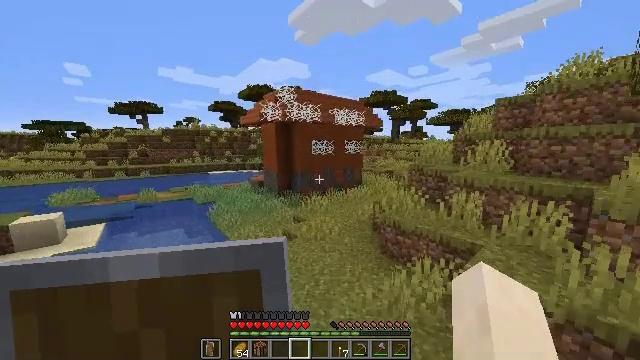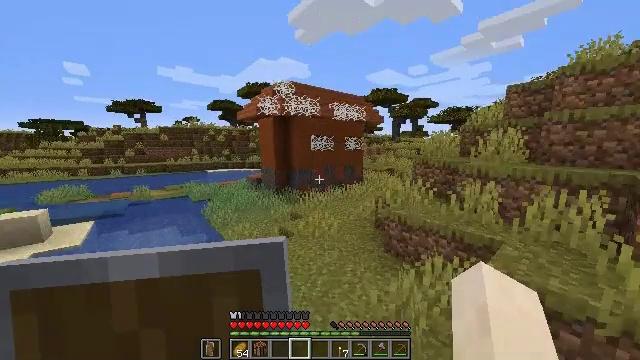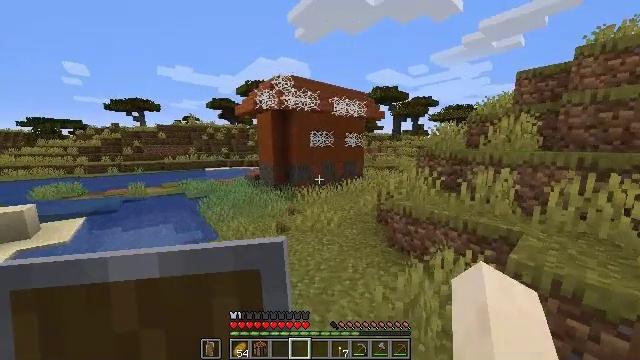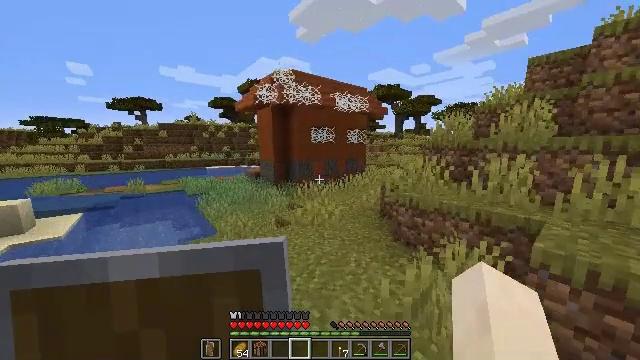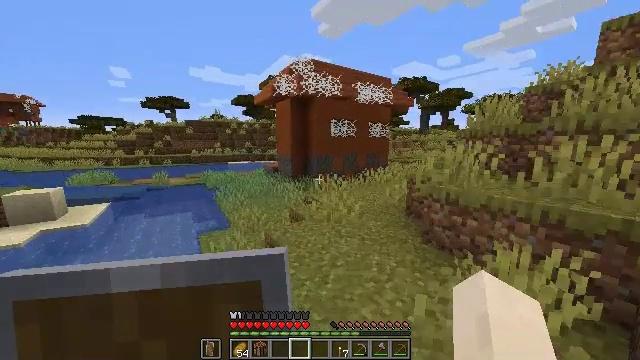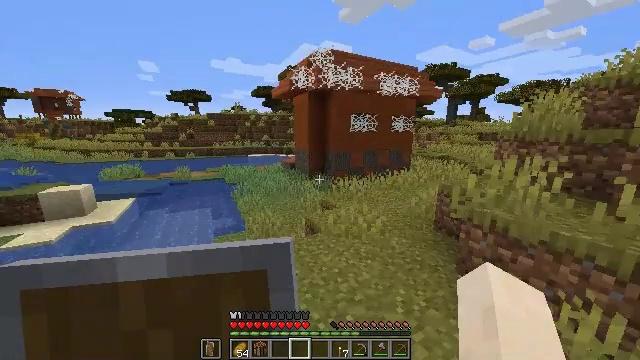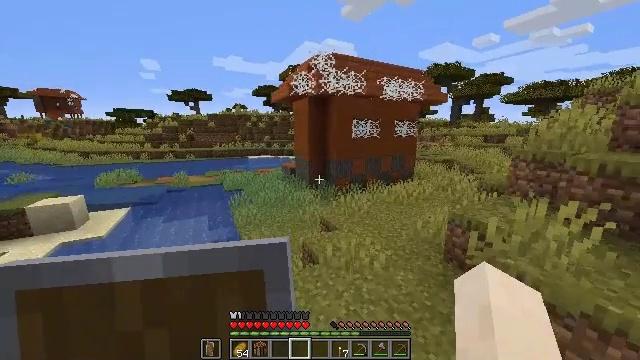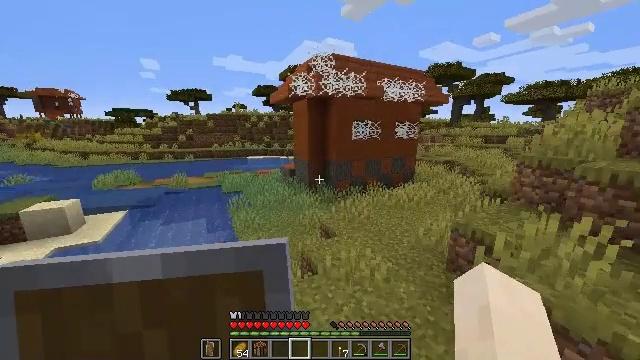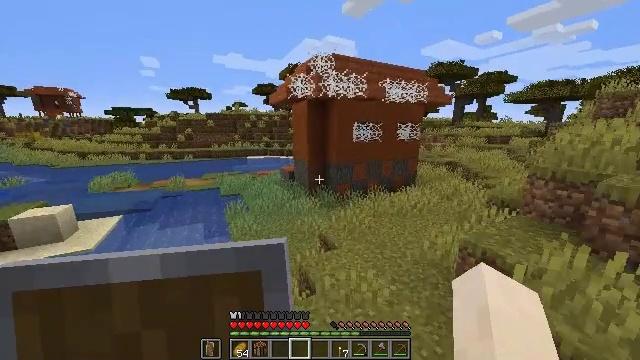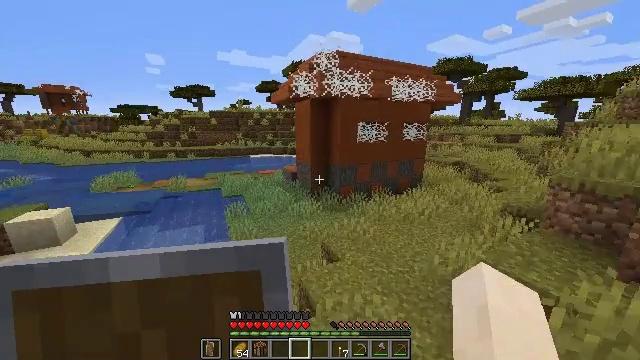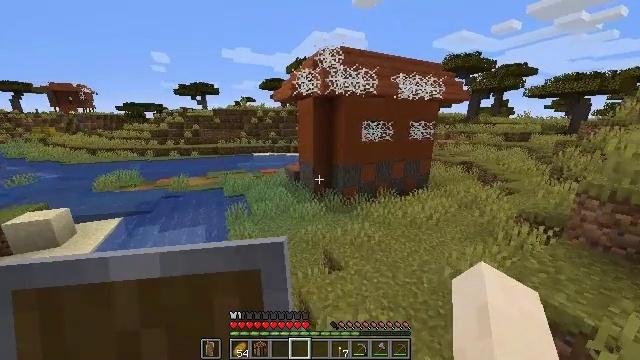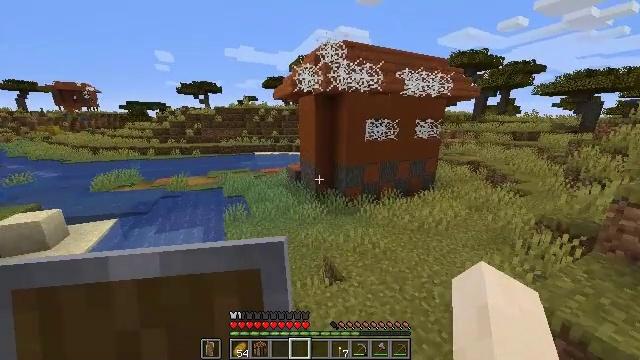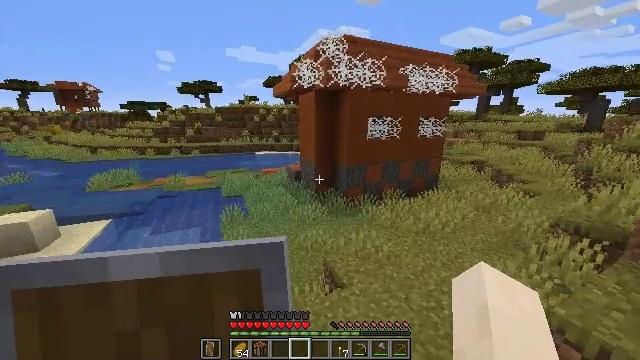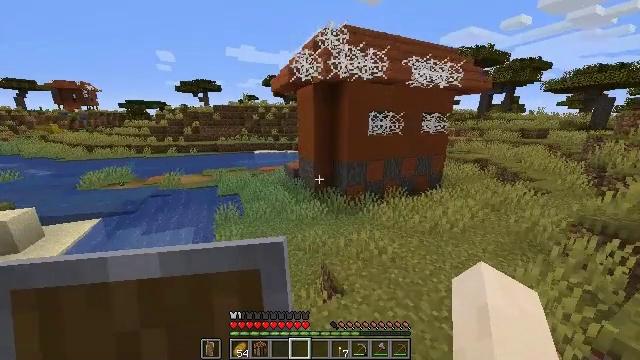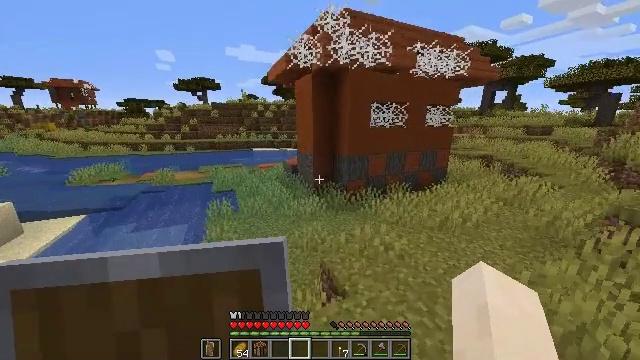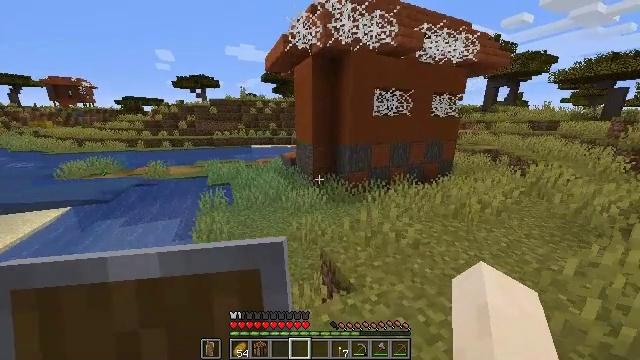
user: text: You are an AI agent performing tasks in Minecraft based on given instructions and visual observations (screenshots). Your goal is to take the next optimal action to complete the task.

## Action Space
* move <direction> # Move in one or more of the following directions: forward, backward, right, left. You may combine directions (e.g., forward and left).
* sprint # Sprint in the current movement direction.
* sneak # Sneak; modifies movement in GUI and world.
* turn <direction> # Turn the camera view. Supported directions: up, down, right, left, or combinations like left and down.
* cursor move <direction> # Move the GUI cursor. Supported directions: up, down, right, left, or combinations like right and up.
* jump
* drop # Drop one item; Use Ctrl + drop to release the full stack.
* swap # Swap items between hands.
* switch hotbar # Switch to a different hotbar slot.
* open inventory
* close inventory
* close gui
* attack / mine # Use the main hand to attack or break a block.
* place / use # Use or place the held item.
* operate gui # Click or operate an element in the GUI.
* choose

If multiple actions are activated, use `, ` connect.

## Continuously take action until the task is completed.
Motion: motion action
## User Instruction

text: Reclaim bookshelf materials.
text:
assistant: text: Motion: move forward, sprint, jump
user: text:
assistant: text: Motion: move forward, sprint, jump
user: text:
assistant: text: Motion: move forward, sprint, jump
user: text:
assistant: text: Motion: move forward, sprint, turn left, jump
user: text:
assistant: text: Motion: move forward, sprint, turn left and down, jump
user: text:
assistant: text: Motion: move forward, sprint, jump
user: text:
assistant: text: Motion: move forward, sprint, jump
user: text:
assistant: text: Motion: move forward, sprint, jump
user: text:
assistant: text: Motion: move forward, sprint, turn left, jump
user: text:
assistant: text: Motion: move forward, sprint, turn left, jump
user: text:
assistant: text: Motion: move forward, sprint, jump
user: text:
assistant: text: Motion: move forward, sprint, jump
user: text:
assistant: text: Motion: move forward, sprint, jump
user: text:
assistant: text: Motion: move forward and move left, sprint, jump
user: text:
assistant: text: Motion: move forward and move left, sprint, jump
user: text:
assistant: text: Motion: move forward and move left, sprint, jump
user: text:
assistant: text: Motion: move forward and move left, sprint, jump
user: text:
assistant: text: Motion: move forward and move left, sprint, turn left, jump
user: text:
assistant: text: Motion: move forward and move left, sprint, turn left and up, jump
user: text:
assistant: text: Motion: move forward and move left, sprint, turn left and up, jump
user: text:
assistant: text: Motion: move forward and move left, sprint, jump
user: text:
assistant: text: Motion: move forward and move left, sprint, jump
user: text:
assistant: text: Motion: move forward, sprint, jump
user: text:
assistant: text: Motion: move forward, sprint, jump
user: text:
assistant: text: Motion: move forward, sprint, jump
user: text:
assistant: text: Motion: move forward, sprint, jump
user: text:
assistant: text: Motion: move forward, sprint, jump
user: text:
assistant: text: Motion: move forward, sprint, jump
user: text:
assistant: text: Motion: move forward, sprint, jump
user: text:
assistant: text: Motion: move forward, sprint, jump